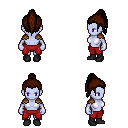
a pixel art fantasy rpg character, female body template, dark elf, purple skin, leather shoulder armor, red pants, brown long topknot hairstyle, black shoes, four views (front, back, left, right), 2x2 character sprite sheet, small pixel art, hard edges, no anti-aliasing